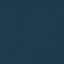
Label: SeaLake